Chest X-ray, PA view. Patient: 58 years old, sex M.
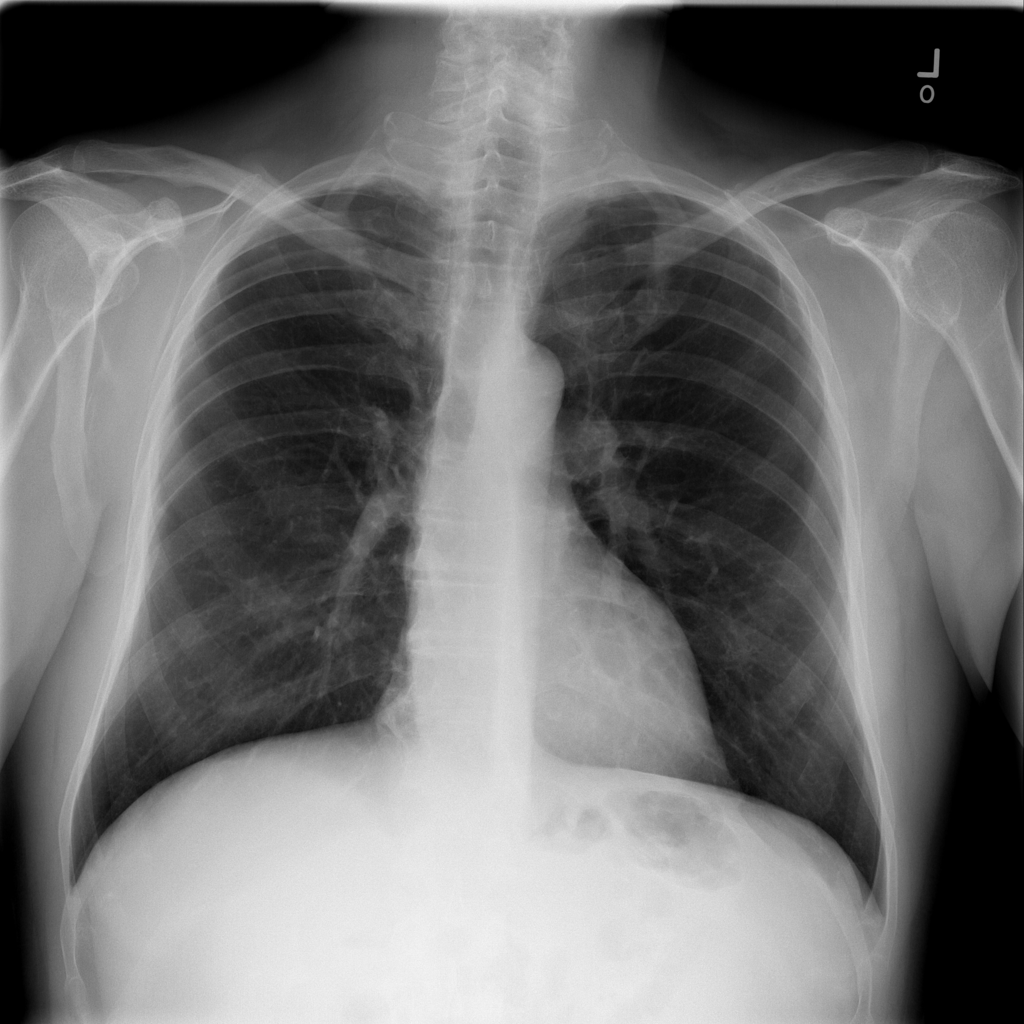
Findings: No Finding